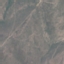
Label: HerbaceousVegetation